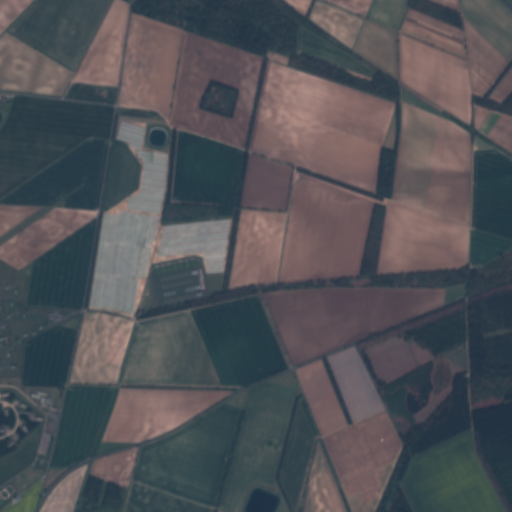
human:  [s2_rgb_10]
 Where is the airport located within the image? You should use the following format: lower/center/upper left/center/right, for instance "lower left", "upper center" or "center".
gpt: The airport is located in the left of the image.
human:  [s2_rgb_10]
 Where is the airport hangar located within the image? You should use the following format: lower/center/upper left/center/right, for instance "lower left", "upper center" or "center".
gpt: The airport hangar is located in the lower left of the image.
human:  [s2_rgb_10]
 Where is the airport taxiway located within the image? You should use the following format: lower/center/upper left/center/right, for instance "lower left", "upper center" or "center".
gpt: The airport taxiway is located in the lower left of the image.
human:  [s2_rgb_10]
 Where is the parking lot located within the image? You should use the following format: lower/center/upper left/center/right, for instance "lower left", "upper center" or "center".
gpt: The parking lot is located in the lower left of the image.
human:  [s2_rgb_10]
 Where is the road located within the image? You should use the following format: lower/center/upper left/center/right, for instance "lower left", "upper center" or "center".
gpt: There is no road in the image.